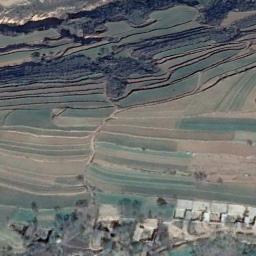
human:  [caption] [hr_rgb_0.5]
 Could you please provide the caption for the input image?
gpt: The terraced fields look like circles .

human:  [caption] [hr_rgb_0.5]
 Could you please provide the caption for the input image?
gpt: The bare and green terrace is next to some houses and trees .

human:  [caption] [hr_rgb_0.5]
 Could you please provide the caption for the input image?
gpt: There are several houses in a large layer of brown and green mixed terraces .

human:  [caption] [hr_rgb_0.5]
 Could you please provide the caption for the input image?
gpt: There are many buildings beside the terraces .

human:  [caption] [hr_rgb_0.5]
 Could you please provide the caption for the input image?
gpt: There are some buildings beside the terraces .